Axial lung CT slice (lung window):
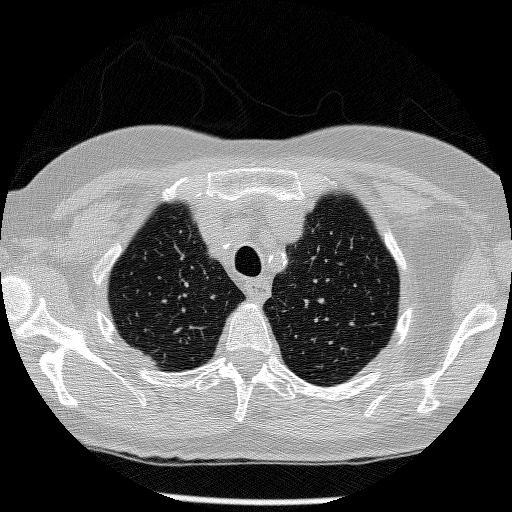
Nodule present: no